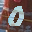
Label: 0